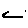
Label: line